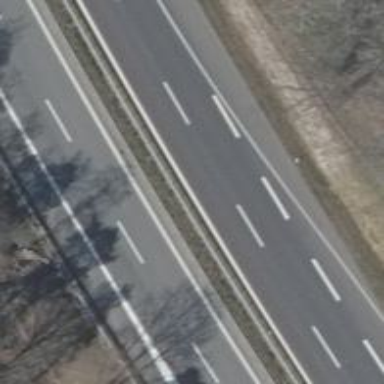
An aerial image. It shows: Asphalt motorway.